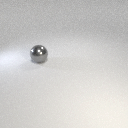
large gray metal sphere